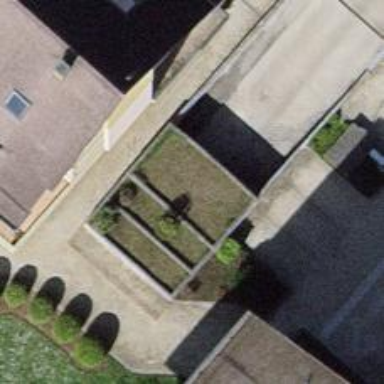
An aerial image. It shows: Parking area.